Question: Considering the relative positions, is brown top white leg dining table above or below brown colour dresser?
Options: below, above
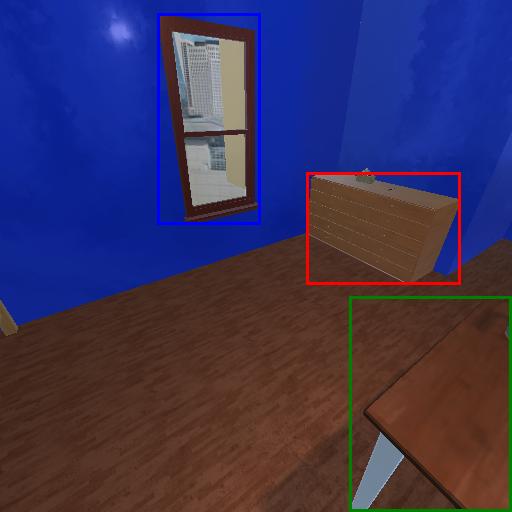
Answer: below